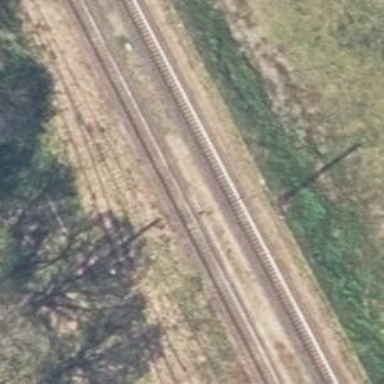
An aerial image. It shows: Railway signal.